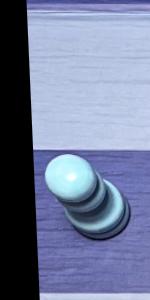
Label: Pawn_White